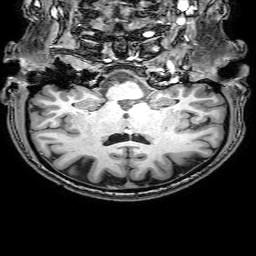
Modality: T1w
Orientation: sagittal
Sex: male
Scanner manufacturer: philips
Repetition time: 0.008245 s
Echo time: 0.00378 s